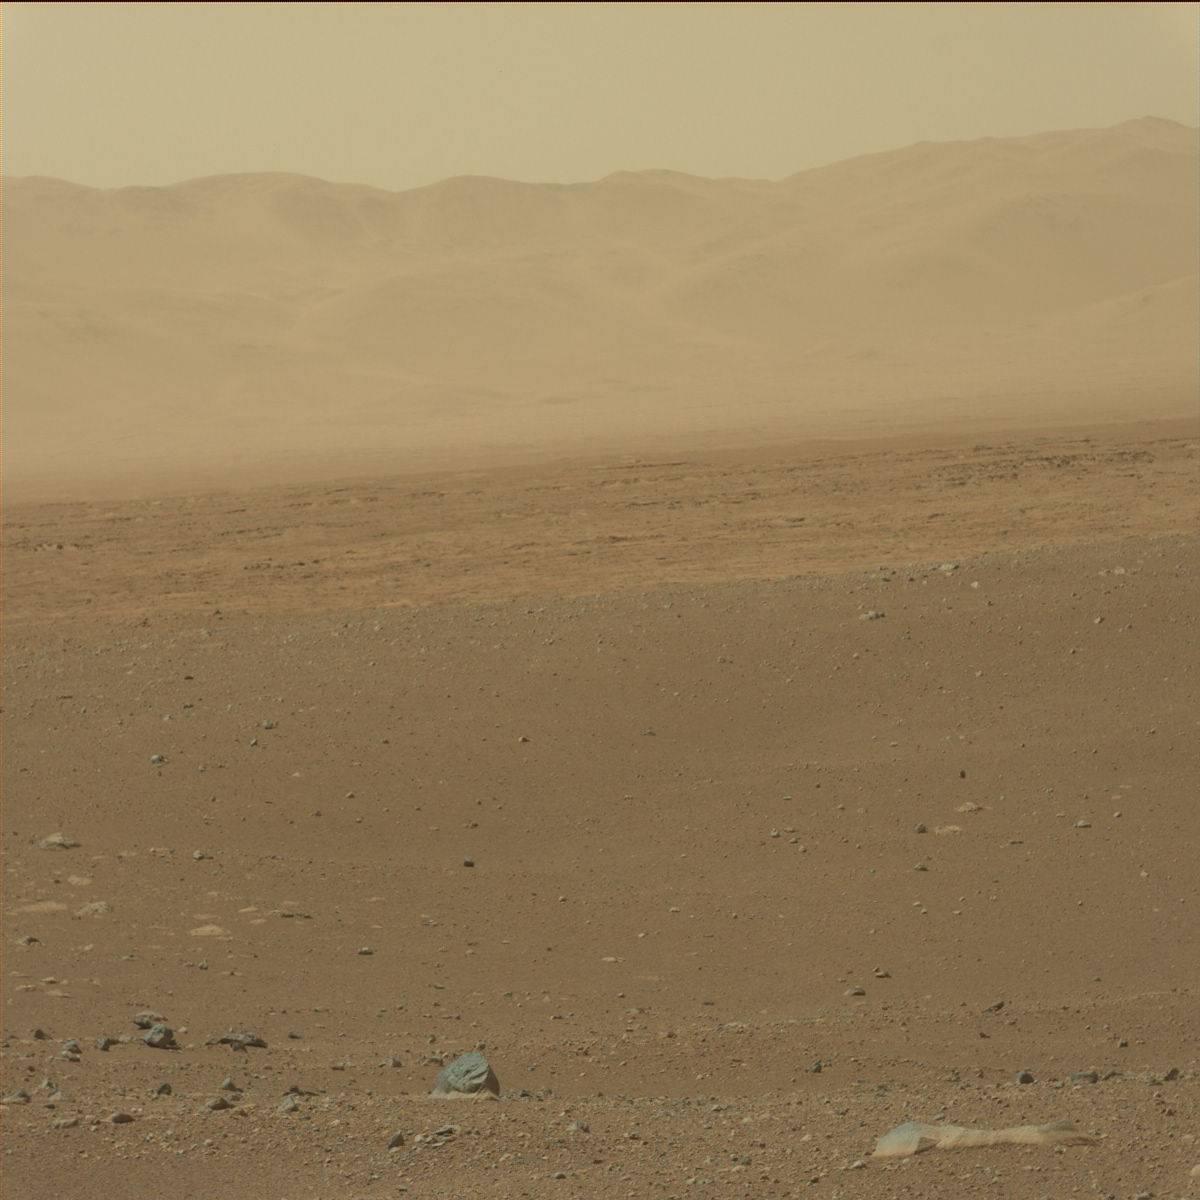
Terrain classes present: Bedrock, Ridge, Rock, Sand / Soil, Sky